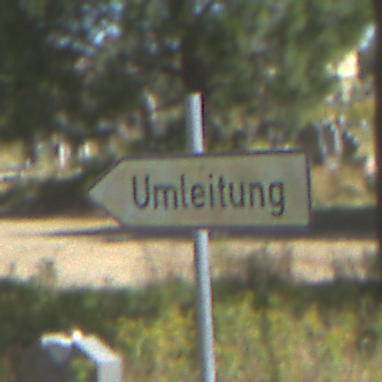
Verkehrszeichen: UmleitungswegweiserLinksweisend
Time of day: Midday
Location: Outdoor (Special)
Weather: PartlyCloudy
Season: NotSpecified
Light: Natural